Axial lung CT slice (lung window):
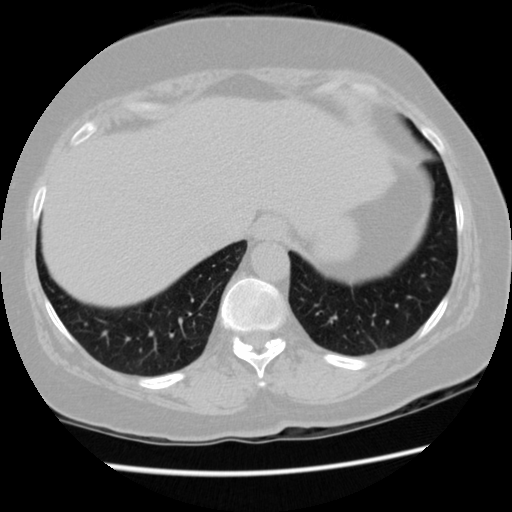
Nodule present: no